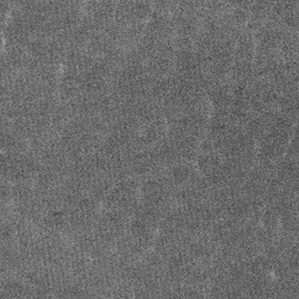
Label: frost